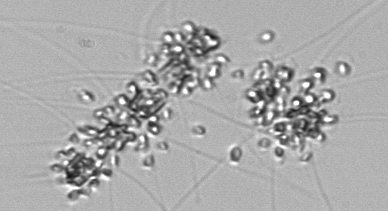
Label: Chaetoceros_didymus_TAG_external_flagellate